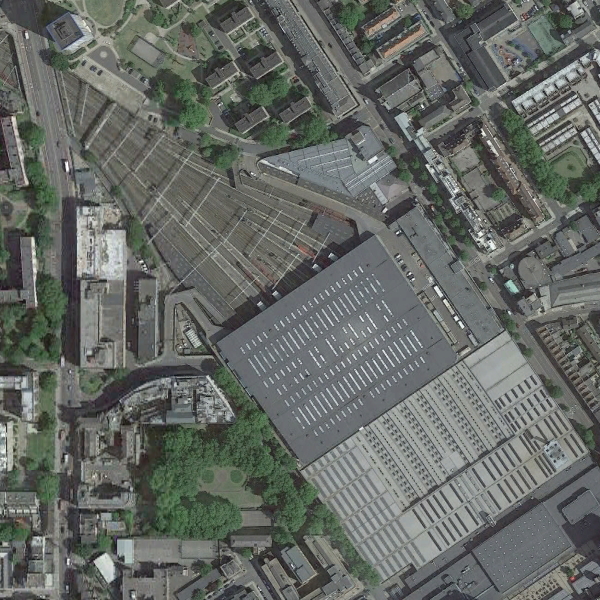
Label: RailwayStation